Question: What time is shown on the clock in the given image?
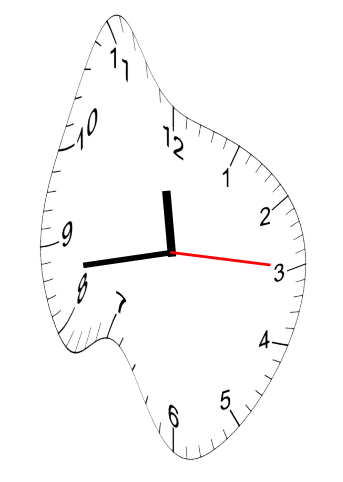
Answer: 11:43:15